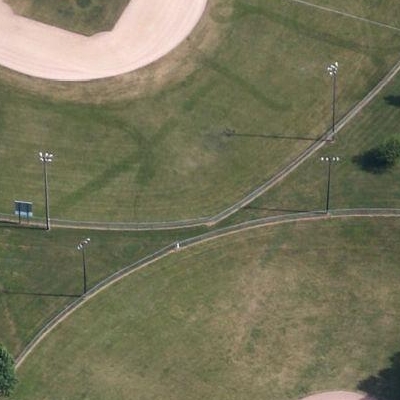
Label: aGrass